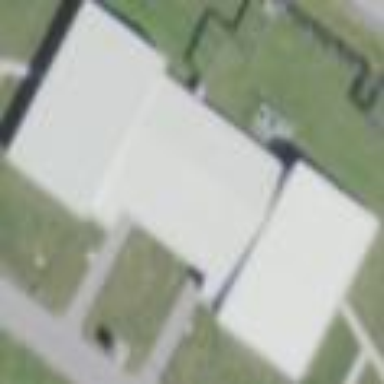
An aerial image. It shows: Prison building.